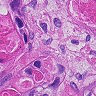
Metastatic tissue present: yes